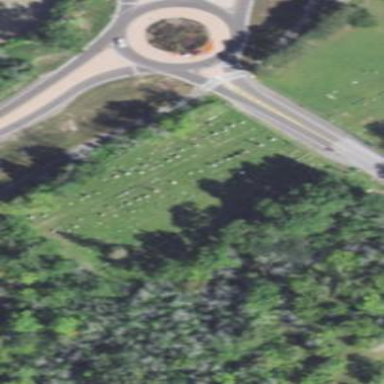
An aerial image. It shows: Grave yard.